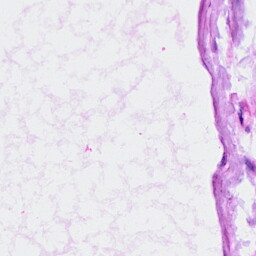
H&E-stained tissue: Ovarian